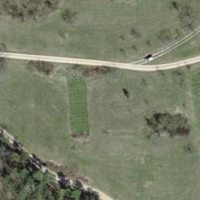
EUNIS habitat code: 44
Species observed at this site:
Primula veris
Centaurea scabiosa